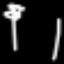
Label: palm tree